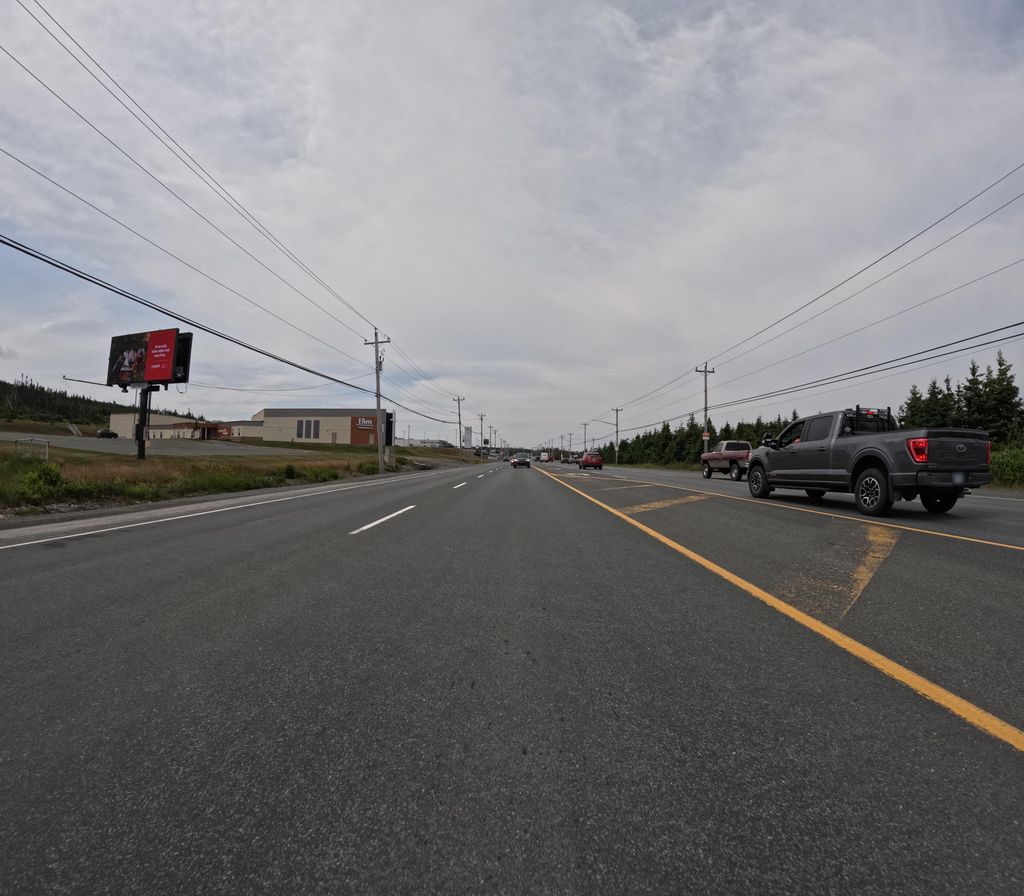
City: st_johns